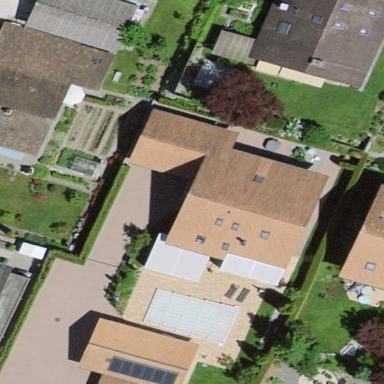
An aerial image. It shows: Residential building.